Question: Is it possible in an email ( where it is recommended to use tables and inline css styles ) to put an image on top of another image? We want to put a stamp onto an image like this example :

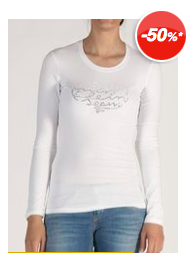
Answer: Depending on the quantity of images, you may want to serve the image through an HTTP handler which dynamically adds the desired overlay. This allows you to avoid any email client HTML issues and having to manually edit (a potentially large and changing quantity) of images.
You can cache the results of the image processing operation to improve performance.
This method would start to shine if you have had dozens or hundreds of images, and/or you frequently changed the overlay contents. Otherwise, a static image will be easiest (record a Photoshop action and be done with it).
Example:
'''
<!-- before -->
<img src="http://foo.com/static.jpg">
<!-- after -->
<img src="http://foo.com/handler?id=123&overlay=xyz">
'''